Interaction volume radius: 5 \u00c5
Interaction volume height: 40 \u00c5
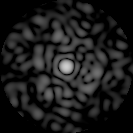
Disorder parameter: 0.8388